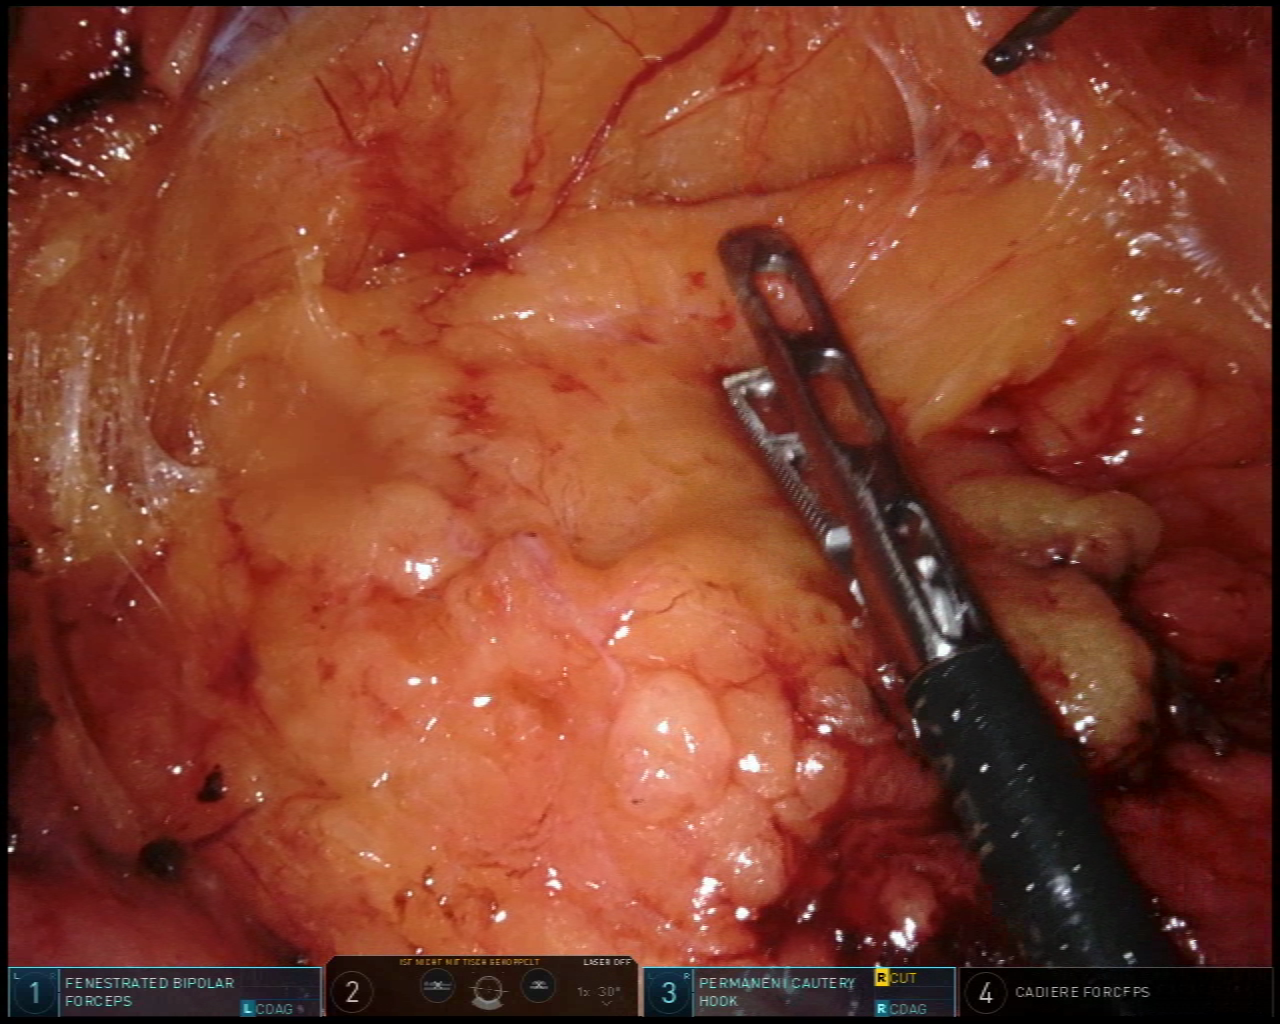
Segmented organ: intestinal_veins
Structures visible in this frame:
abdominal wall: no
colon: no
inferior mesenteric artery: no
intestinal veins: yes
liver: no
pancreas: no
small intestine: no
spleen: no
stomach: no
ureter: no
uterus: no
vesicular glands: no